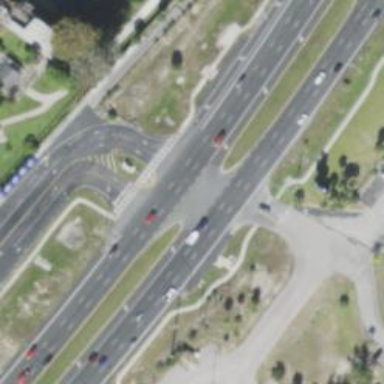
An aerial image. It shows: Marked crossing on the road.